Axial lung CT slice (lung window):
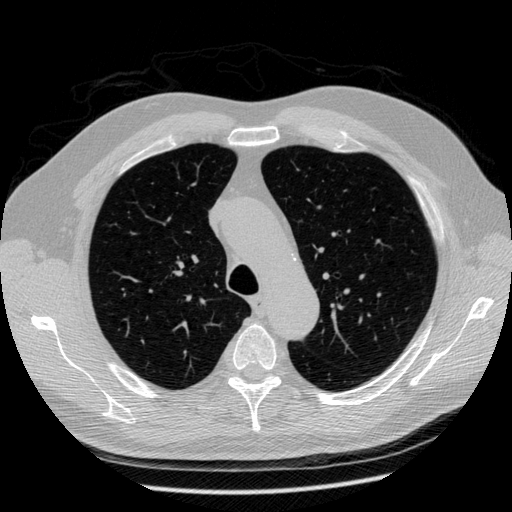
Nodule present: no